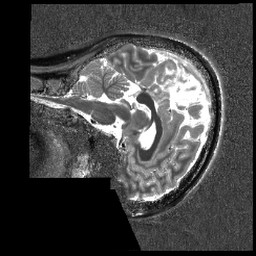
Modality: T1w
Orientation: sagittal